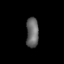
Tissue: lung
Cell type: Epithelial cells
Senescence score: 0.1902
Nuclear area (px): 365
Mean DAPI intensity: 103.553